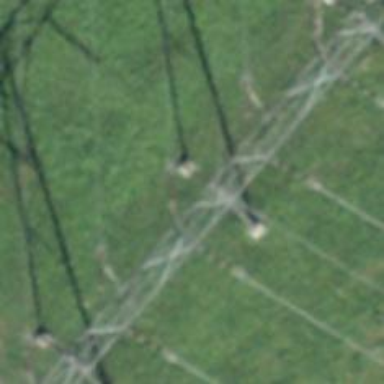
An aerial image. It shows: Power line in the image.